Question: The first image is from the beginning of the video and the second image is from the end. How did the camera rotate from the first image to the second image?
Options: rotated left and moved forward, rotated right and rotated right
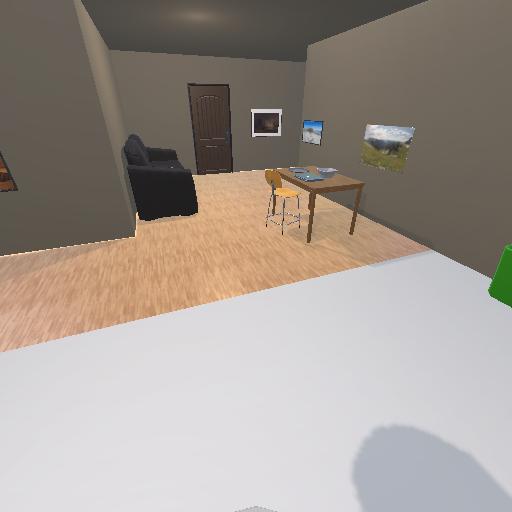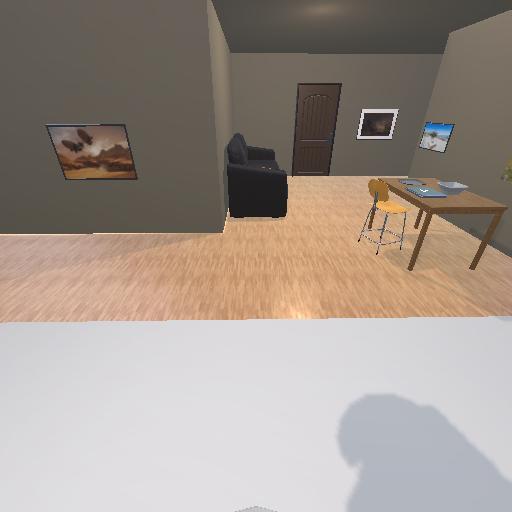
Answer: rotated left and moved forward